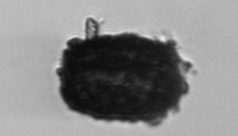
Label: Thalassiosira_TAG_external_detritus